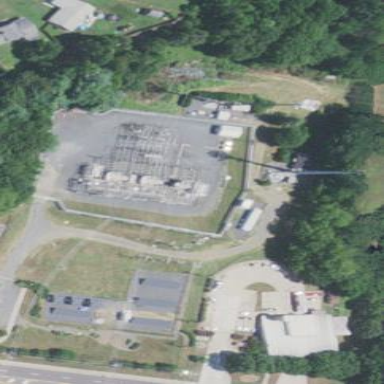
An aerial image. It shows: There is distribution substation enclosed by fence.